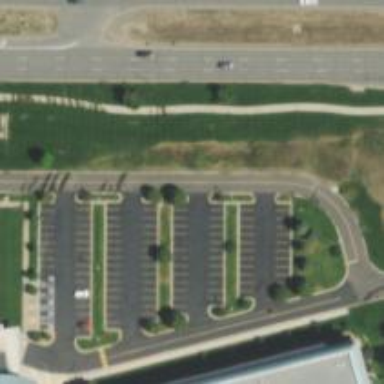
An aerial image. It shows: Parking space.